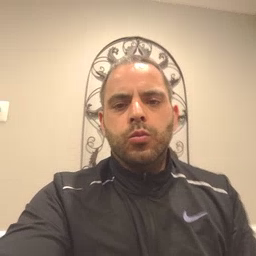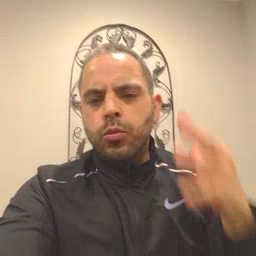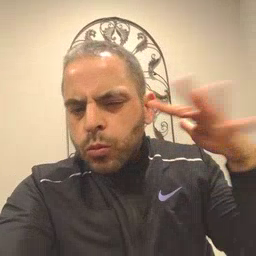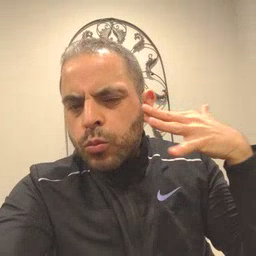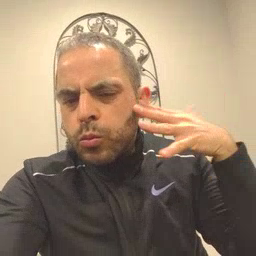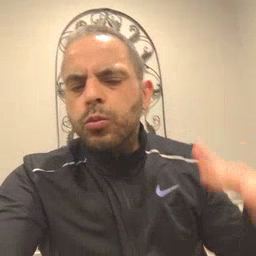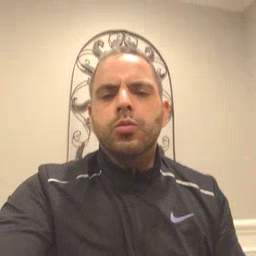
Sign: noisy